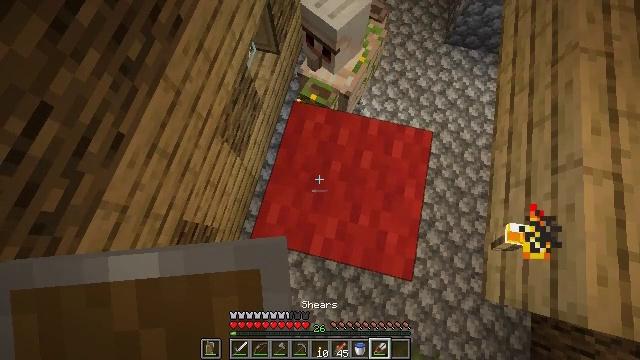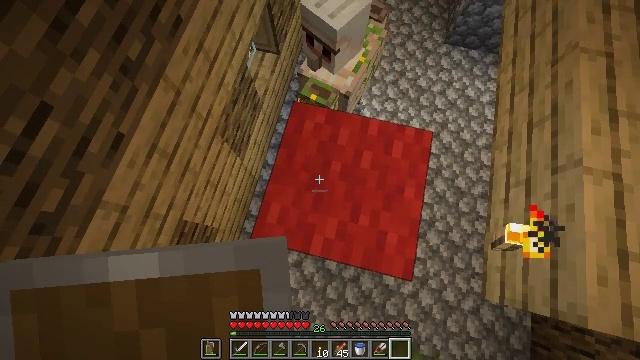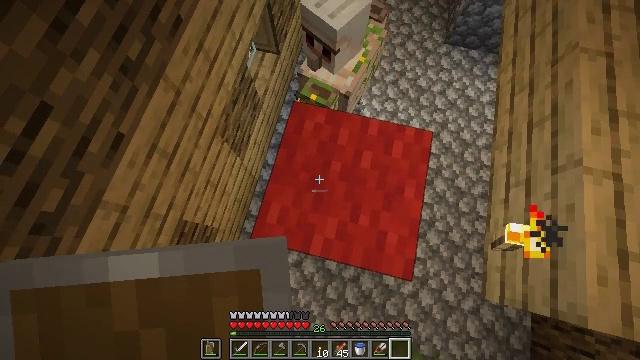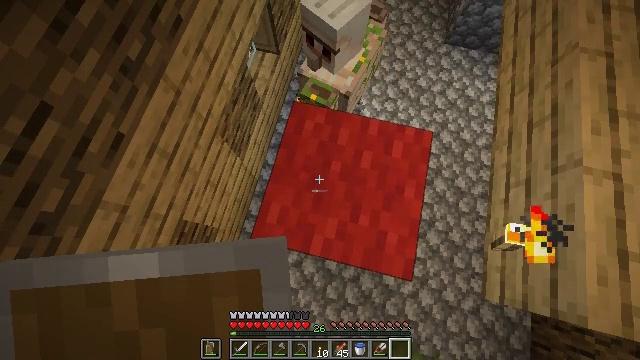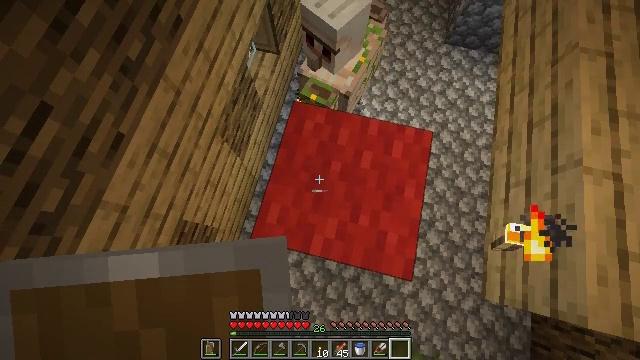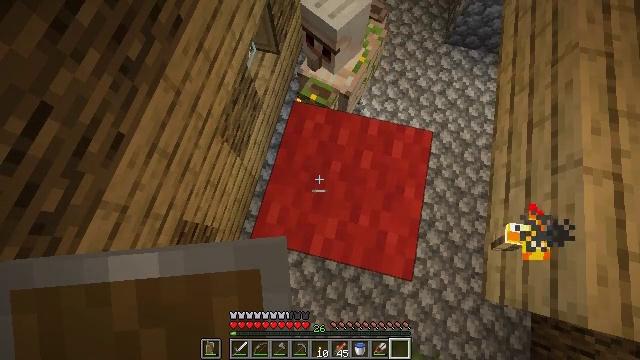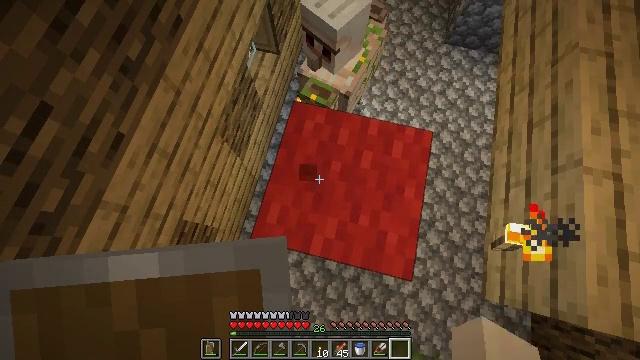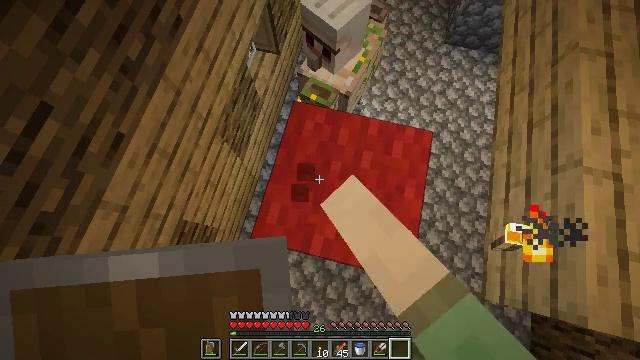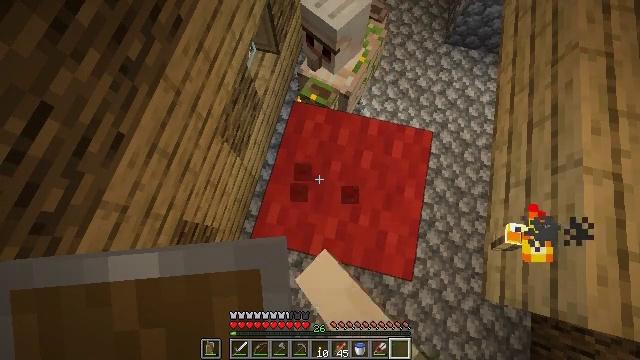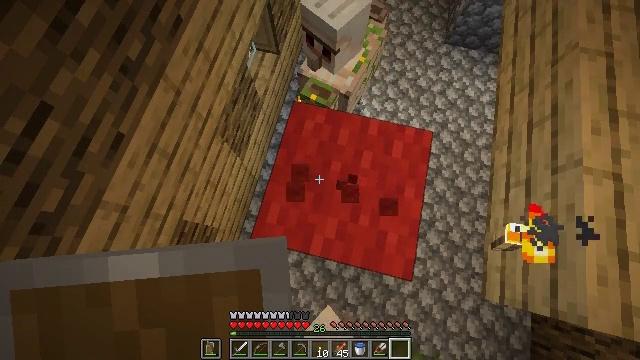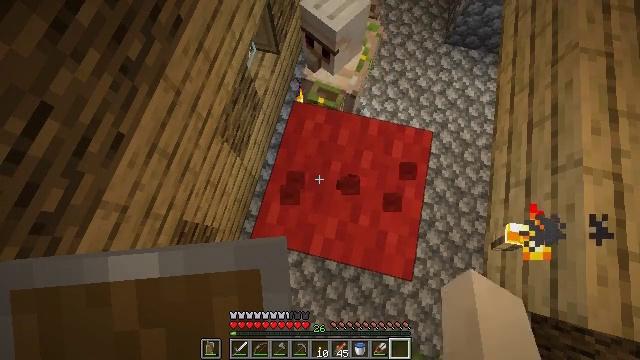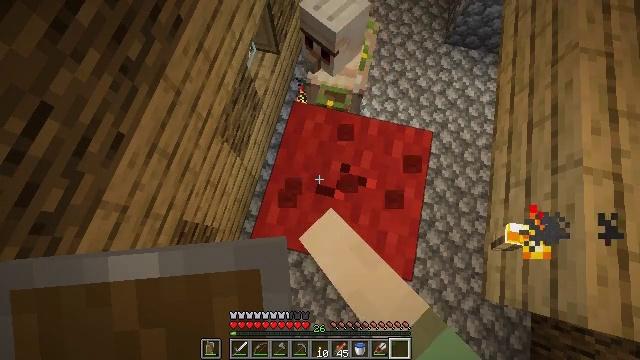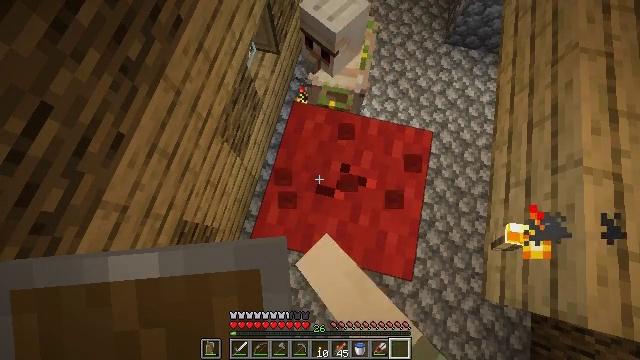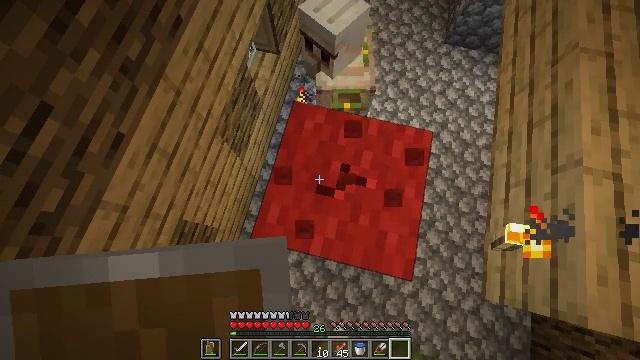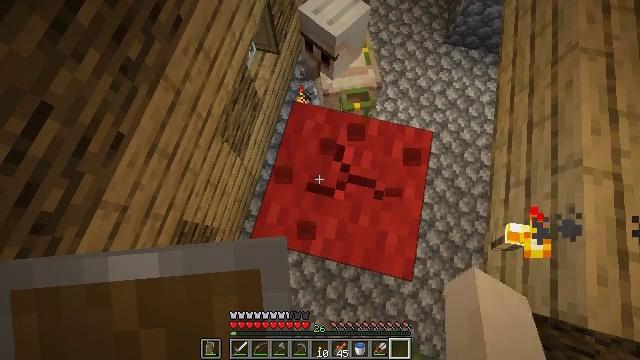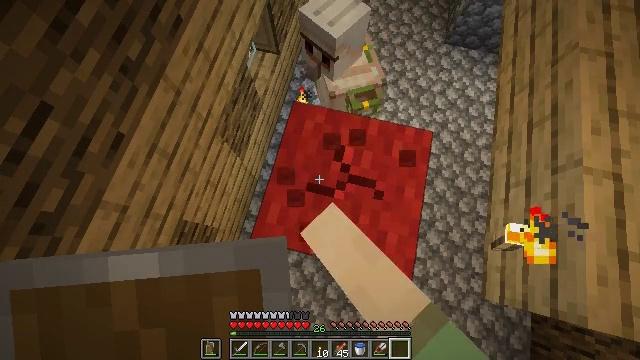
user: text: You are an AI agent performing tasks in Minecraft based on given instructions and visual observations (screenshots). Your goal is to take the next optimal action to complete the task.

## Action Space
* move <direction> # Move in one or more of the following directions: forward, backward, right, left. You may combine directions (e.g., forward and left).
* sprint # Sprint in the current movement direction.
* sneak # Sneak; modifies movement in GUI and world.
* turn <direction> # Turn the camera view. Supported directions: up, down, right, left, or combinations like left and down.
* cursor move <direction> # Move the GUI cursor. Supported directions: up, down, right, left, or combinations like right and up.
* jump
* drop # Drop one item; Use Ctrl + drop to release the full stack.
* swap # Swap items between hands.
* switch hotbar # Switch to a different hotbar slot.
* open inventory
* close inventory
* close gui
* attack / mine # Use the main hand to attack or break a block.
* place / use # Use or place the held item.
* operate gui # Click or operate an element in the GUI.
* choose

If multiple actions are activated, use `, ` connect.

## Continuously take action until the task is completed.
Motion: motion action
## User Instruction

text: Gather red wool by attacking it.
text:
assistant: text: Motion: no_op
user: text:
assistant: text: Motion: no_op
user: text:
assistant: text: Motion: no_op
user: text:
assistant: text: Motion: no_op
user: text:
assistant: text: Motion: no_op
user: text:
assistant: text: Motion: attack / mine
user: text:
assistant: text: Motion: attack / mine
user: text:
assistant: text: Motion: attack / mine
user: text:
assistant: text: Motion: attack / mine
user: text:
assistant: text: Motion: attack / mine
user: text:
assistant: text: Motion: attack / mine
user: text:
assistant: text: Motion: attack / mine
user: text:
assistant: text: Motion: attack / mine
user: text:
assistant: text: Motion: attack / mine
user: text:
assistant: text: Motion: attack / mine
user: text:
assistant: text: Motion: attack / mine
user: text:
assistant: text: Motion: attack / mine
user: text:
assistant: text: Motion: attack / mine
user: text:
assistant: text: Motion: attack / mine
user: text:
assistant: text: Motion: attack / mine
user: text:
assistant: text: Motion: attack / mine
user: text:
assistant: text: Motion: attack / mine
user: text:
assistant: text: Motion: attack / mine
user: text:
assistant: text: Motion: attack / mine
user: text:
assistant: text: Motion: attack / mine
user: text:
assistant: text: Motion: attack / mine
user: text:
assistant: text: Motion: attack / mine
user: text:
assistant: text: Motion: attack / mine
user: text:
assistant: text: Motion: attack / mine
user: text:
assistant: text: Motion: attack / mine